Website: bh-photo
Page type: billing-address
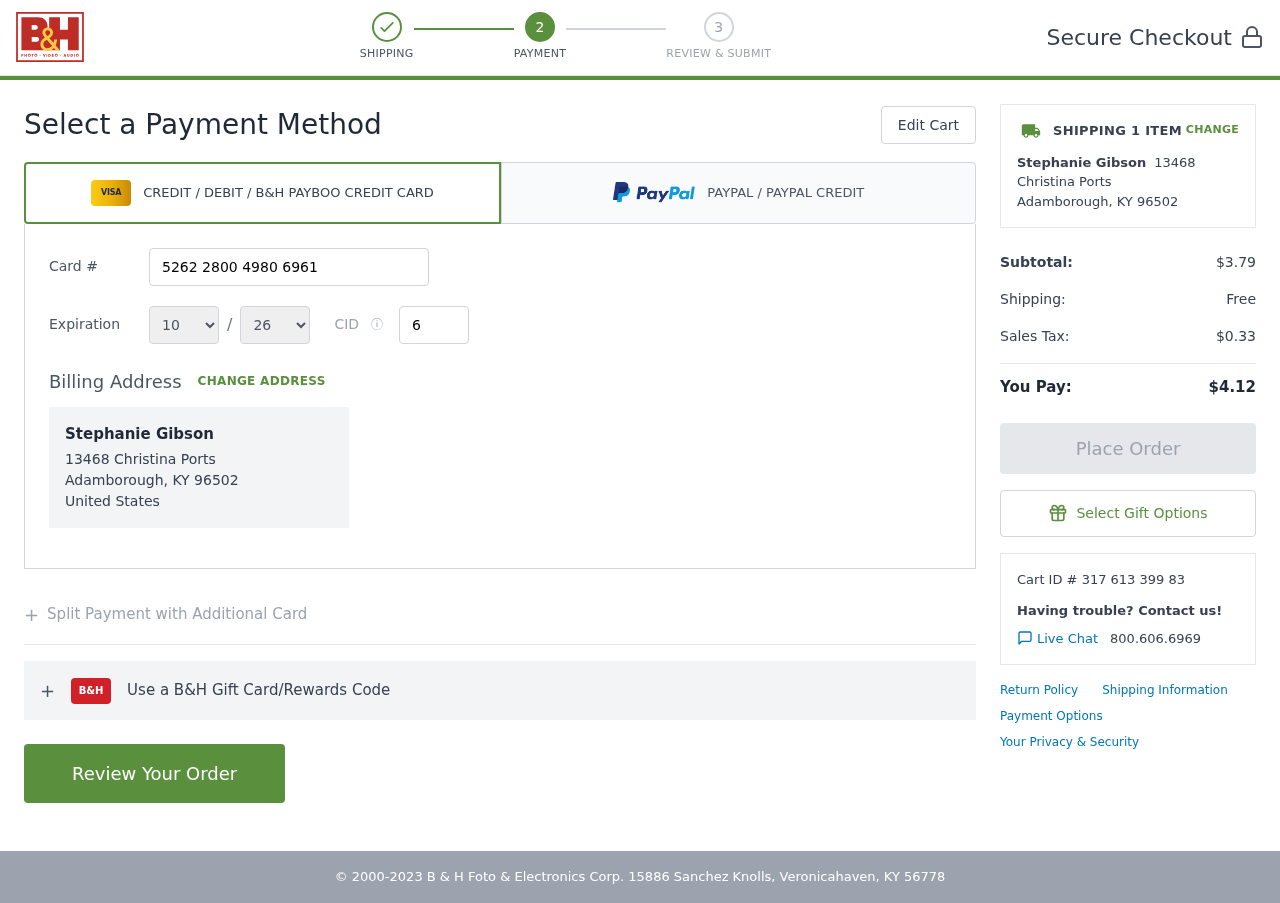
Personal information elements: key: PII_CARD_CVV
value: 601
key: PII_CARD_EXPIRY_MONTH
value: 10
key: PII_CARD_EXPIRY_YEAR
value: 26
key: PII_CARD_NUMBER
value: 5262 2800 4980 6961
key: PII_CITY_STATE_ZIP
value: Adamborough, KY 96502
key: PII_COUNTRY
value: United States
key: PII_FULLNAME
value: Stephanie Gibson
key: PII_STREET
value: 13468 Christina Ports
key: PII_FULLNAME2
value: Stephanie Gibson
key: PII_CITY
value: Adamborough
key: PII_STATE_ABBR
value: KY
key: PII_POSTCODE
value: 96502
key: PII_POSTCODE_FULL
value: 96502
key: PII_CITY_STATE
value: Adamborough, KY
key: PII_LOCATION13_POSTCODE_EXT
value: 6502
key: PII_POSTCODE_NUMERIC
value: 96502
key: PII_LOCATION13_POSTCODE_EXT_NUMERIC
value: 6502
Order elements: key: ORDER_NUM_ITEMS
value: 1
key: ORDER_SUBTOTAL
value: $3.79
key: ORDER_SHIPPING_COST
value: Free
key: ORDER_TAX
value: $0.33
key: ORDER_TOTAL
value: $4.12
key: ORDER_ID
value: Cart ID # 317 613 399 83